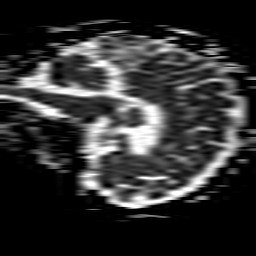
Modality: ADC
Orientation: sagittal
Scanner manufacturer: philips
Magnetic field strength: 1.5 T
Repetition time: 3.877 s
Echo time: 0.09873 s